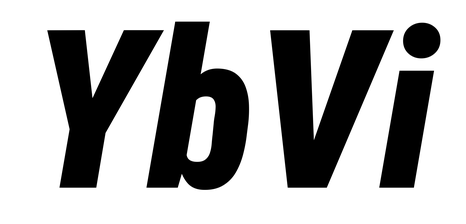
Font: Roboto-Italic_Condensed_Black_Italic